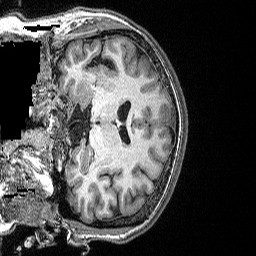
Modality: T1w
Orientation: coronal
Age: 44
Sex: female
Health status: ill
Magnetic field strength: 3 T
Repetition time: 2.53 s
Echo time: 0.00331 s